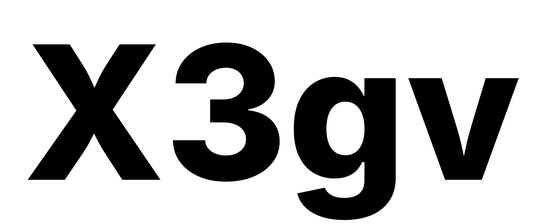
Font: Inter_ExtraBold